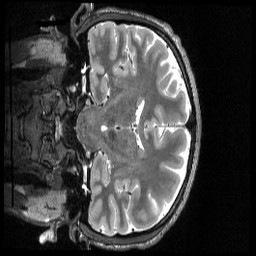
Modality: T2w
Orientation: coronal
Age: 20
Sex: male
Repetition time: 3.2 s
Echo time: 0.563 s